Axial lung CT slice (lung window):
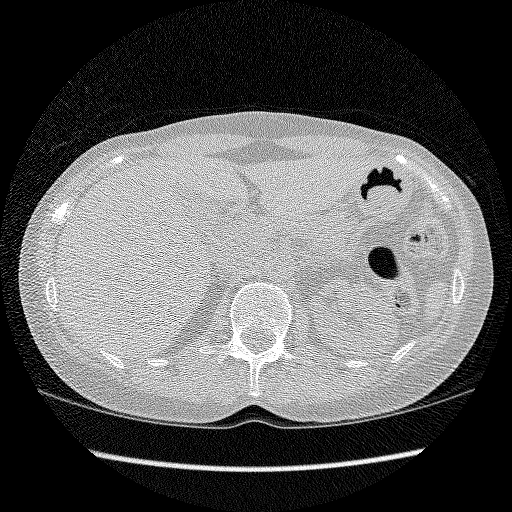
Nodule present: no